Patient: sex F, age 64
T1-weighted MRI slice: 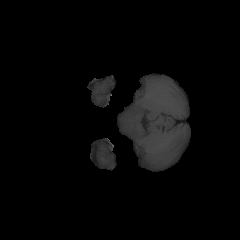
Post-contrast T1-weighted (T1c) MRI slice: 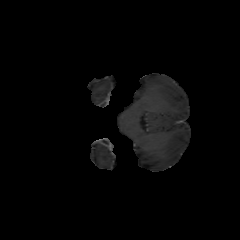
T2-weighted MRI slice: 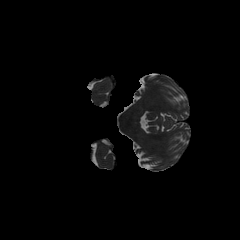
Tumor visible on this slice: no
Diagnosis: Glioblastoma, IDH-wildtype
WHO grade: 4